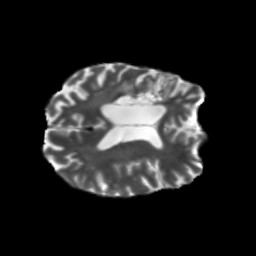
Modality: T2w
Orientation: axial
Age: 68
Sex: female
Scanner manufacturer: siemens
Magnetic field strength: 3 T
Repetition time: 5.25 s
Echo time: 0.08 s